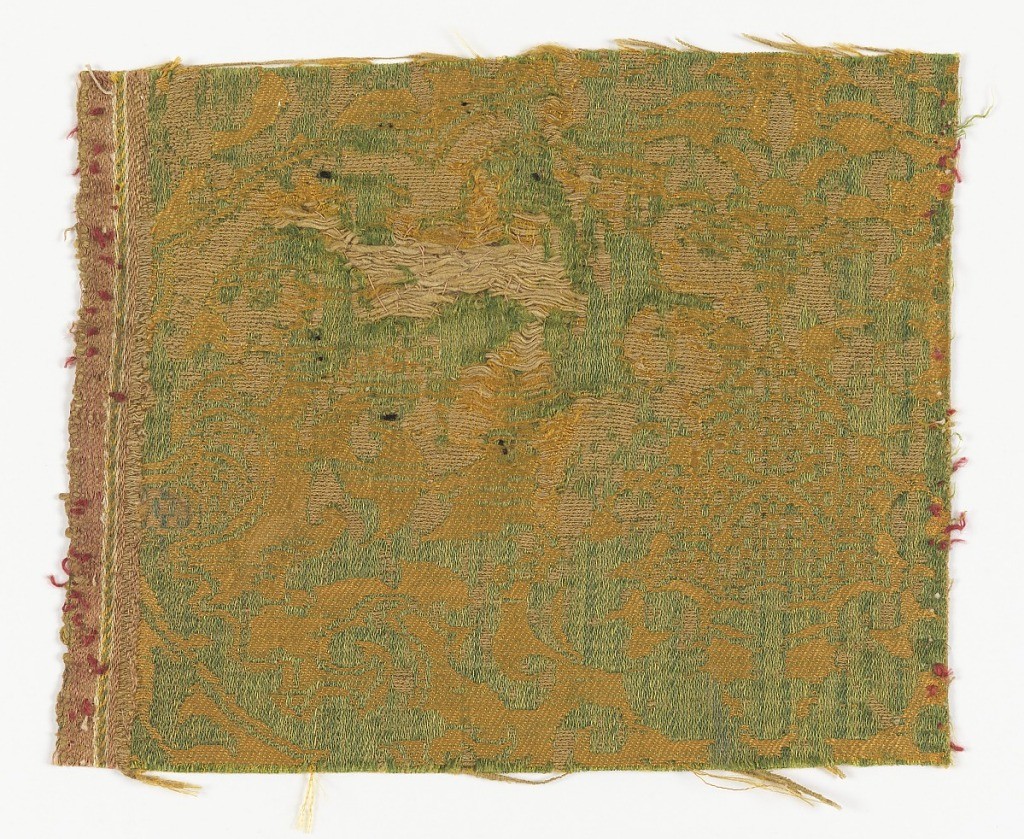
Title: Fragment
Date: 17th century
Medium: silk Technique: brocatelle
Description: Green and yellow fragment with a faded ogival pattern.